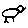
Label: bird